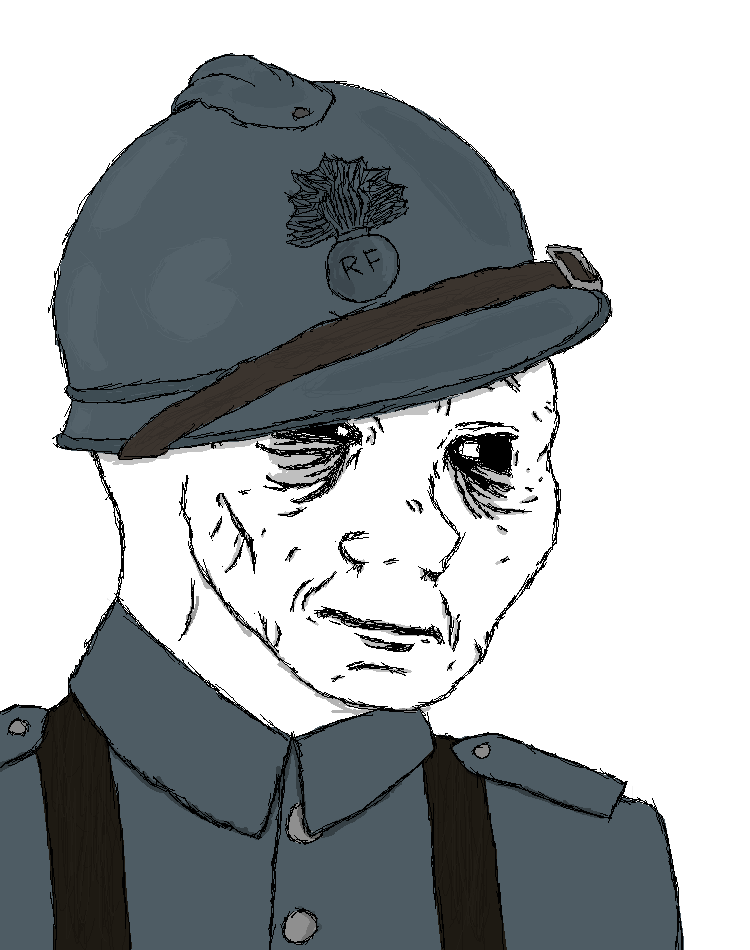
Label: 5_Doomer